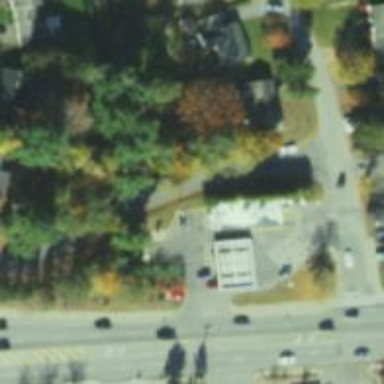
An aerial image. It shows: Convenience shop.